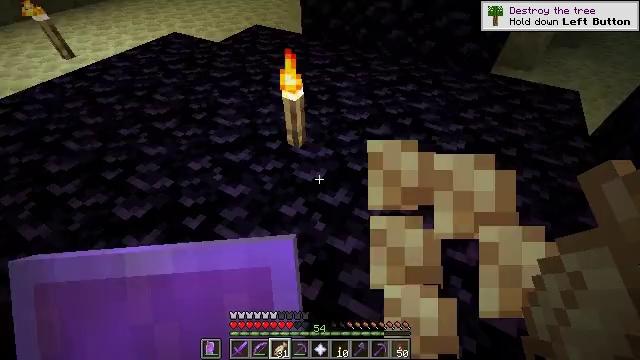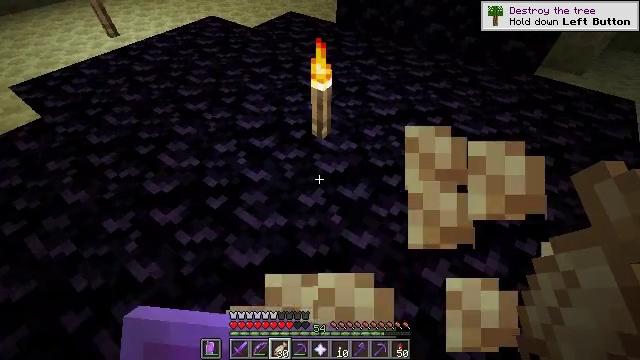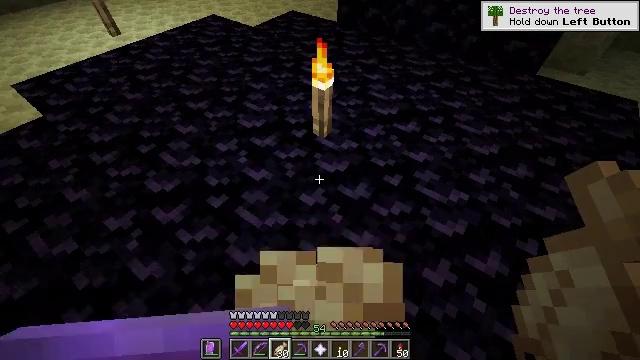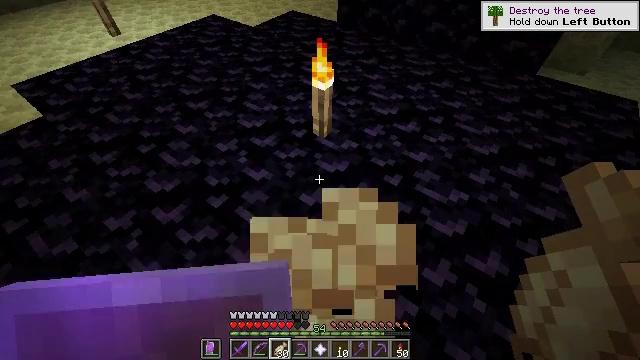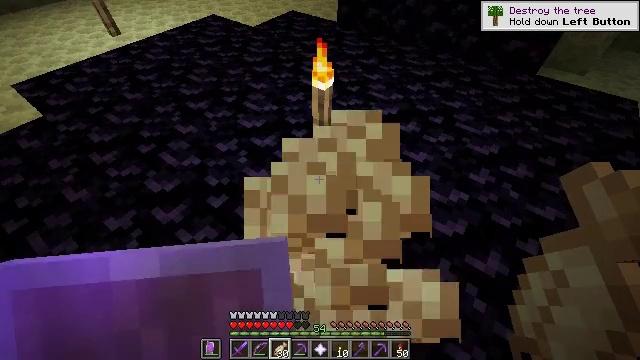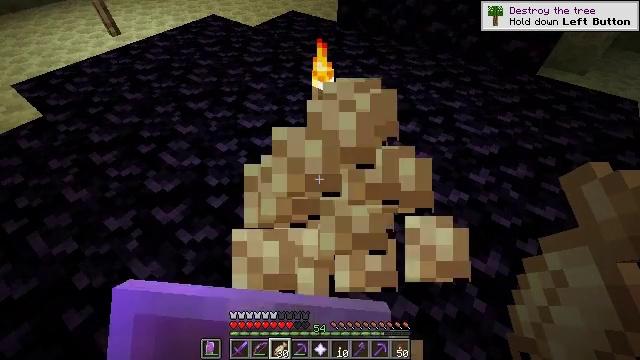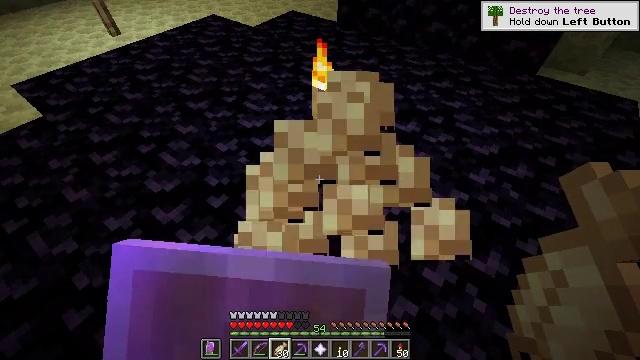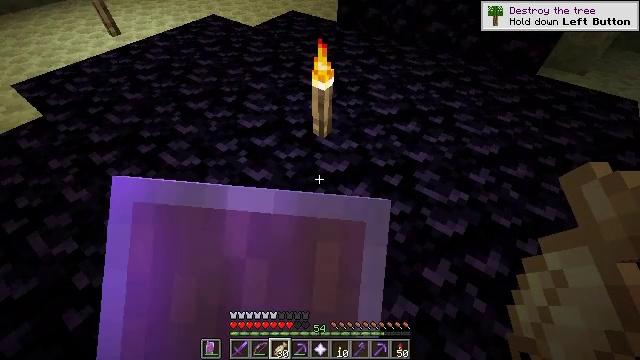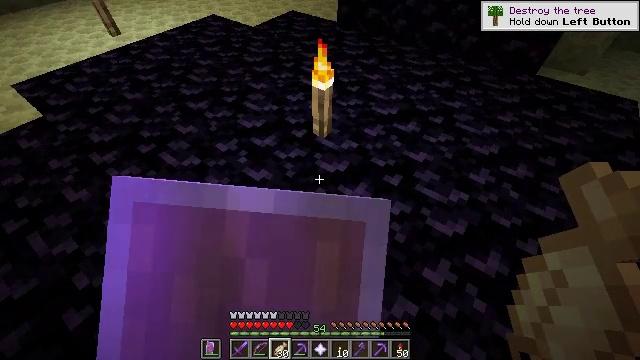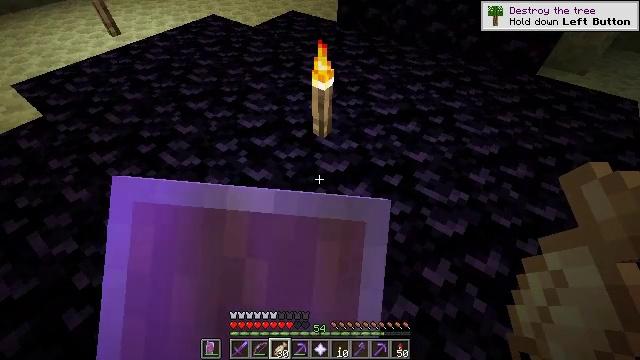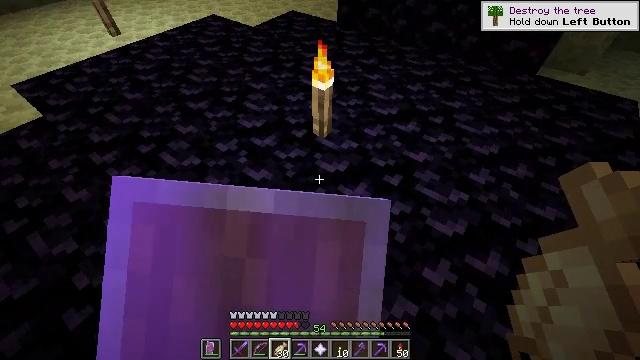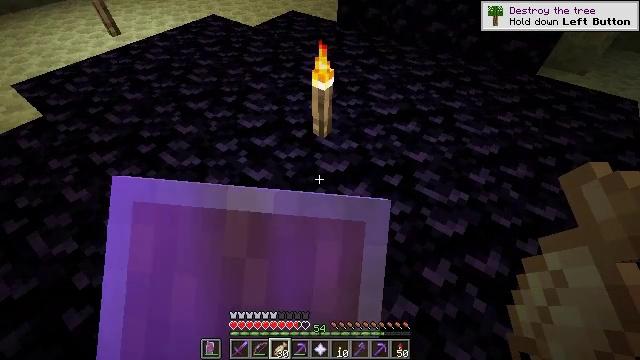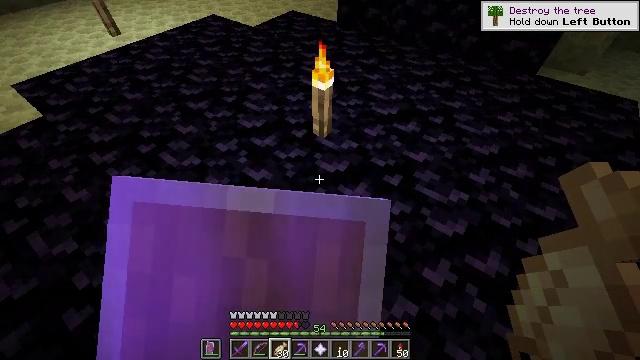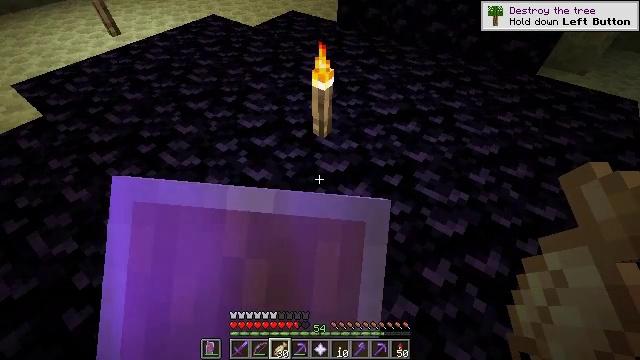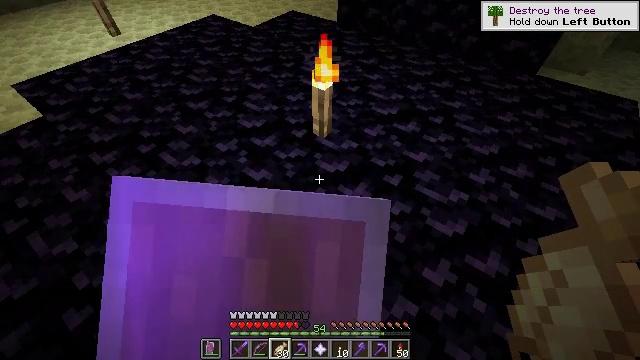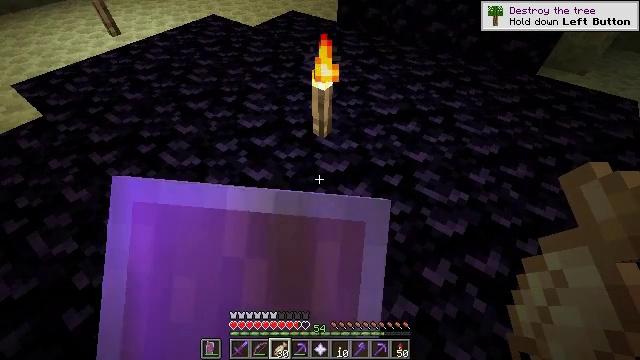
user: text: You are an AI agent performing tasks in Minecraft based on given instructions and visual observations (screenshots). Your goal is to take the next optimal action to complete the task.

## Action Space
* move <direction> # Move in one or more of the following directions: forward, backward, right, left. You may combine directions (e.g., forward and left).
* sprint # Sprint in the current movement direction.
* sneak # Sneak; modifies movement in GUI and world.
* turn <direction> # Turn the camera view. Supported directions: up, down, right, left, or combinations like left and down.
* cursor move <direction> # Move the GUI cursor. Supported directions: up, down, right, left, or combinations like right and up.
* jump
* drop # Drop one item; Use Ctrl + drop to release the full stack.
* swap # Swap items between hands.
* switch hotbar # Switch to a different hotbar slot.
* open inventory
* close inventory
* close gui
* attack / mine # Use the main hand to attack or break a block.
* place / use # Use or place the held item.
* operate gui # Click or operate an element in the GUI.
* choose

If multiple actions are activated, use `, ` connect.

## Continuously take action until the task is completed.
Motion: motion action
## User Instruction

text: Mine the obsidian block.
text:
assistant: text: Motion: turn left and down, use / place
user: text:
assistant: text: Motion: use / place
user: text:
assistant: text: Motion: use / place
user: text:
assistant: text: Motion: use / place
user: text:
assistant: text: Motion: use / place
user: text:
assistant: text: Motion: use / place
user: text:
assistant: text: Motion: use / place
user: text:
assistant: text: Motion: use / place
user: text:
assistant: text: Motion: use / place
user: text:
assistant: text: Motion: use / place
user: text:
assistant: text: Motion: use / place
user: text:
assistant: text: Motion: use / place
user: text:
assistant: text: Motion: use / place
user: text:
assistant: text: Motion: use / place
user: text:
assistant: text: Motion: use / place
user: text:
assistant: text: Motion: turn left and up
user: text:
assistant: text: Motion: move forward, turn left and up
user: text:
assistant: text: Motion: move forward, turn left and up
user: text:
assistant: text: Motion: move forward, turn left and up
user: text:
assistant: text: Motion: move forward
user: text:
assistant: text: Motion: move forward
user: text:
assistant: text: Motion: no_op
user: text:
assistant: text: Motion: no_op
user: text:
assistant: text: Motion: no_op
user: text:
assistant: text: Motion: no_op
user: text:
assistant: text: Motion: no_op
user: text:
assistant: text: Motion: no_op
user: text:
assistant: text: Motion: turn down
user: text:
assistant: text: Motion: turn right
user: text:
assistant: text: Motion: no_op